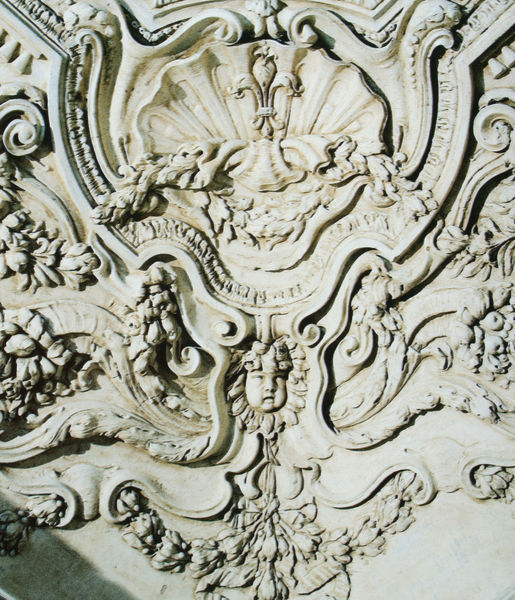
Titel: Appartement der Herzogin Margherita Farnese, Stanza dell'Alcova, Stuckarbeiten
Künstler: Paolo Frisoni
Standort: Piacenza
Institution: Palazzo Farnese
Schlagwörter: blätter, kopf, schatten, weiß, ausschnitt, blume, blumen, elegant, frankreich, licht, blüten, muster, ornament, profile, wand, architektur, barock, gesicht, rahmen, stein, decke, kind, pflanzen, schleifen, rokoko, schön, engel, früchte, putte, putto, ranken, relief, rand, französisch, detail, symmetrie, dekor, floral, ornamente, verzierung, stuck, fliessend, foto, fotografie, kurven, strahlen, deko, lilie, girlanden, fragment, wappen, schnörkel, voluten, kränze, muschel, fresko, schnecke, schnecken, gips, bänder, vegetabil, putti, rocaille, lile, grotesken, muscher, verzeirungen, dekorum, roccaile, figuer